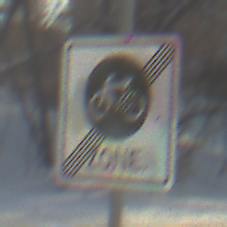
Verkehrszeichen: EndeFahrradzone
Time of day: MorningAfternoon
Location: Outdoor (Suburban)
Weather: PartlyCloudy
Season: NotSpecified
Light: Natural